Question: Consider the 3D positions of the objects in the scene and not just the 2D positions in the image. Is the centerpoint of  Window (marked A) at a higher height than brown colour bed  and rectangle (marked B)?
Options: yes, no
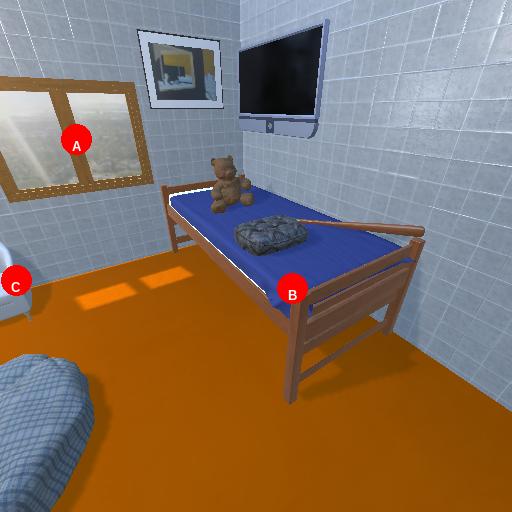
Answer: yes